Резистор и катушка индуктивности последовательно соединены с батареей через выключатель (см. рис). Сначала цепь разомкнута, а в некоторый момент ключ замыкается.
Чему будет равен ток, когда магнитная энергия в катушке достигнет максимума?
Когда будет наибольшей скорость нарастания джоулева тепла в резисторе?
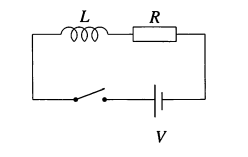
Чему будет равен ток, когда магнитная энергия в катушке достигнет максимума?
Ответ: $$ I=\frac{U}{2 R} $$

Когда будет наибольшей скорость нарастания джоулева тепла в резисторе?
Ответ: $$ t=\frac{L}{R} \ln 2 \approx 0.69 \frac{L}{R} $$
Темы:
T, Цепи, Цепь с катушкой, Энергия, 200 задач